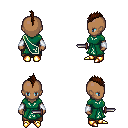
a pixel art fantasy rpg character, female body template, human, dark skin, sash dress, robe skirt, brown mohawk hairstyle, white cloth bracers, gold boots, dagger, four views (front, back, left, right), 2x2 character sprite sheet, small pixel art, hard edges, no anti-aliasing